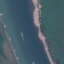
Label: River